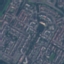
Label: Residential